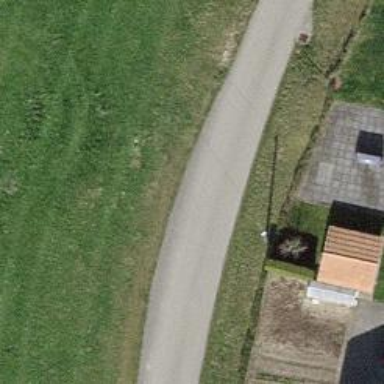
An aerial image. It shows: Unclassified road.